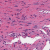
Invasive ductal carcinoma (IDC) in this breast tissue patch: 0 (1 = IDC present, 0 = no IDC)